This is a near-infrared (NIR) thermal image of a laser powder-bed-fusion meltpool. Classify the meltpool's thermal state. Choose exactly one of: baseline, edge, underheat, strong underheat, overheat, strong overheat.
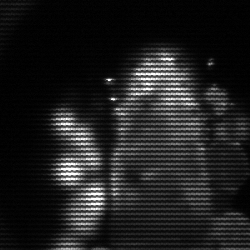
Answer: strong underheat